Question: I am trying to stream my webcam with audio from microphone of laptop(OS: windows 7 ) to nginx server (Compiled with rtmp module in CentOS 6.6 final) in same local network.
From my laptop, I execute this command in CMD:
'''
ffmpeg -f dshow -i video="Toshiba Webcam" -f dshow -i audio="Microphone (Peripherique High D" -vf scale=1280:720 -vcodec libx264 -r 60.97 -acodec libvo_aacenc -ac 2 -ar 44100 -ab 128 -pix_fmt yuv420p -tune zerolatency -preset ultrafast -f flv "rtmp://172.16.40.162/dash/test"
'''
But I got this message:

And I had about retard delay of 23 second when I open <URL>
So my questions are:
How can I improve the ffmpeg cmd to avoid the errors of buffer too full?
How eliminate or reduce the latency ?
Thanks for your help.
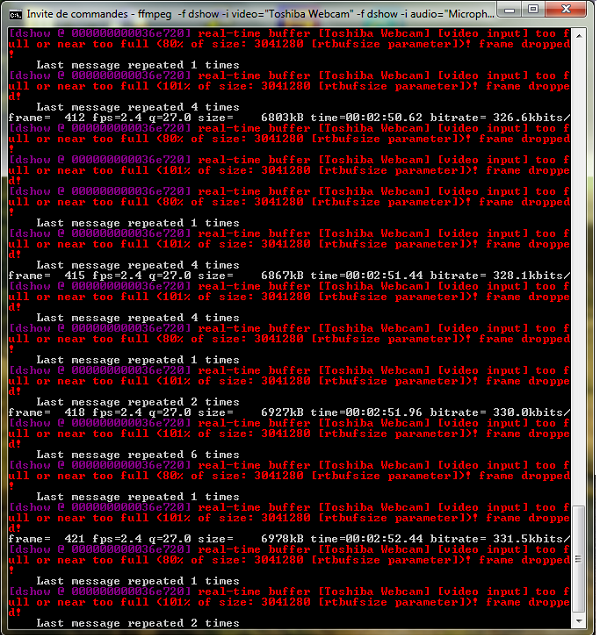
Answer: Change the audio bitrate from '-ab 128' () to '-ab 128k'.
See if this fixes the errors. If not then try increasing the real-time buffer size using '-rtbufsize integer (input)'.
The latency parameters look OK. You can reduce the buffer size (3 seconds by default) on JWPlayer using <URL>. Fix your errors first though.